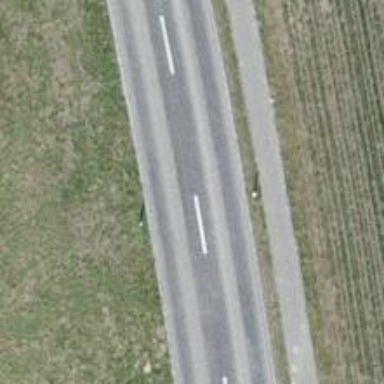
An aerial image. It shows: Tertiary road with separate cycleway.